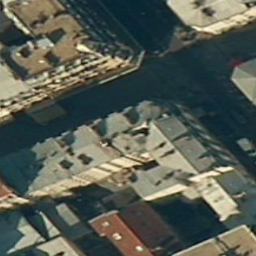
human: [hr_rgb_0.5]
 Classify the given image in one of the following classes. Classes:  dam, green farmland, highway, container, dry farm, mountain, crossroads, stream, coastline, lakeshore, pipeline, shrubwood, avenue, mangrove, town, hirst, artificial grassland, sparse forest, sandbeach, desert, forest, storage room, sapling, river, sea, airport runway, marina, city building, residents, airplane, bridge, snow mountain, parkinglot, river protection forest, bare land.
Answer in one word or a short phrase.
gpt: city building